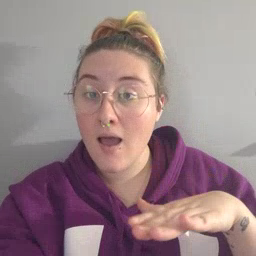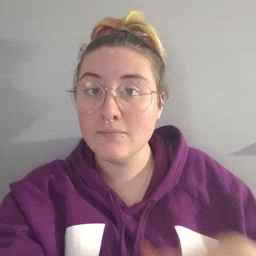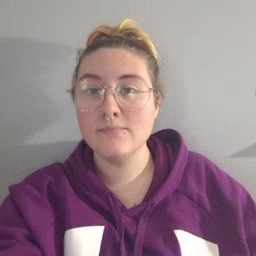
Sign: on